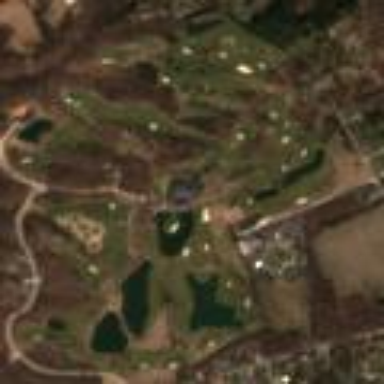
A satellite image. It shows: Golf course surrounded by greenery.